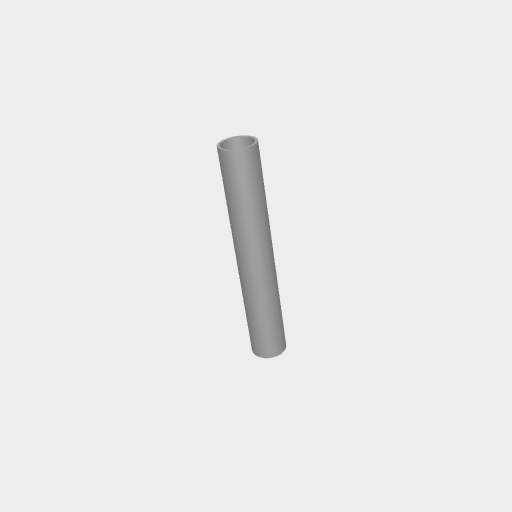
Part: AluminumTube27ID32OD200